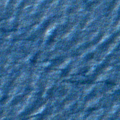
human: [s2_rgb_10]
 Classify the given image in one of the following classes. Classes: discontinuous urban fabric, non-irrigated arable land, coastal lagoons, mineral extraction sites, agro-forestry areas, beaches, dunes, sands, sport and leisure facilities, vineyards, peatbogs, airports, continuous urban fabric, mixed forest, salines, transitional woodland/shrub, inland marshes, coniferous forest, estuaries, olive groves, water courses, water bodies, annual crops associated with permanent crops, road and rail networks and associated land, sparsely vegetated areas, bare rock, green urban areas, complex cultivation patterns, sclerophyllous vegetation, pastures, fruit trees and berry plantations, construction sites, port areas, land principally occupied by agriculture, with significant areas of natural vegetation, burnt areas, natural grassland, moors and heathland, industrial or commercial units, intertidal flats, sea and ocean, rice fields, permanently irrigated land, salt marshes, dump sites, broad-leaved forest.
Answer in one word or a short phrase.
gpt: sea and ocean